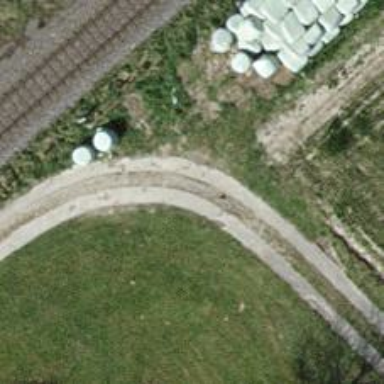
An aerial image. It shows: Track with grade3 quality surface. The lanes are made of concrete.